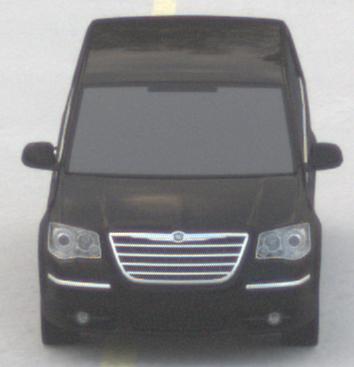
Make: Chrysler
Model: Grand Voyager 3.8
Detailed model: Grand Voyager
Model produced from: 2008/03
Model produced until: 2010/12
Doors: 5
Color: black
Road condition: dry road
Daytime: morning or afternoon
Contrast: low contrast